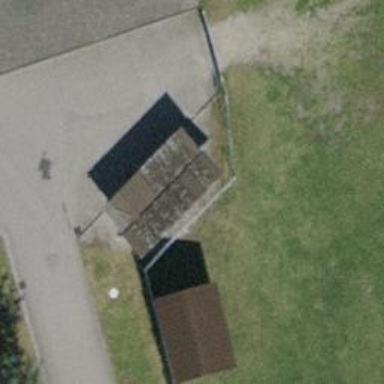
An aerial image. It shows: Service building.